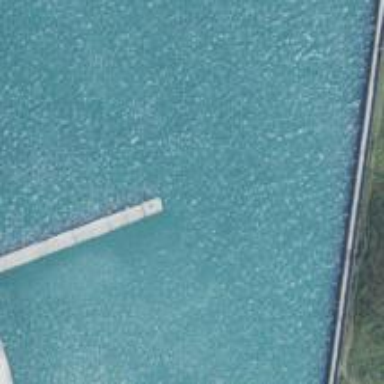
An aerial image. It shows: Man-made pier.